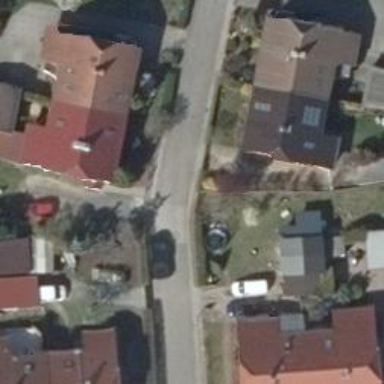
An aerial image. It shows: Smoothly paved residential road.